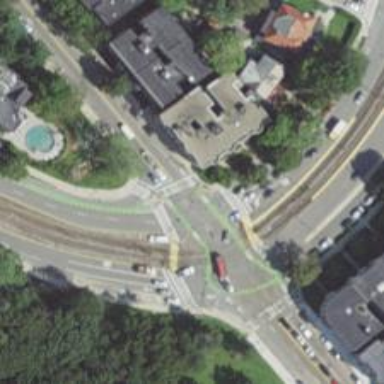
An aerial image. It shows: Asphalt road designated as primary highway with embedded light rail tracks.